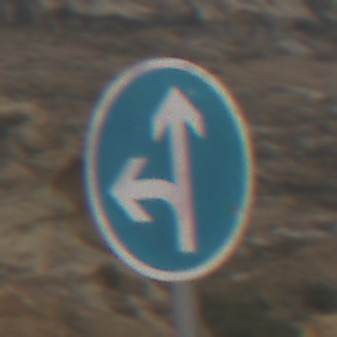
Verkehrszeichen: VorgeschriebeneFahrtrichtungGeradeausOderLinks
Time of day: MorningAfternoon
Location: Outdoor (Nature)
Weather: Overcast
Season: NotSpecified
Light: Natural